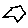
Label: hexagon